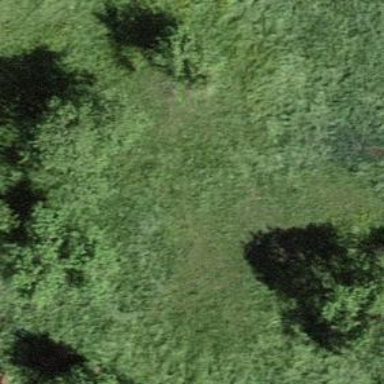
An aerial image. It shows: Beautiful tree in nature.